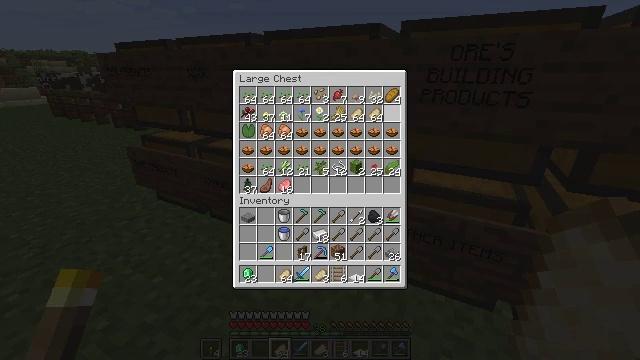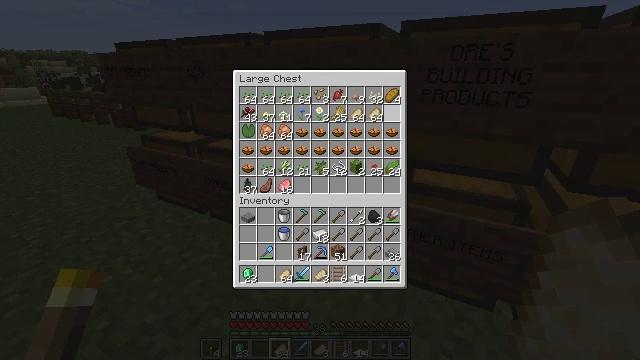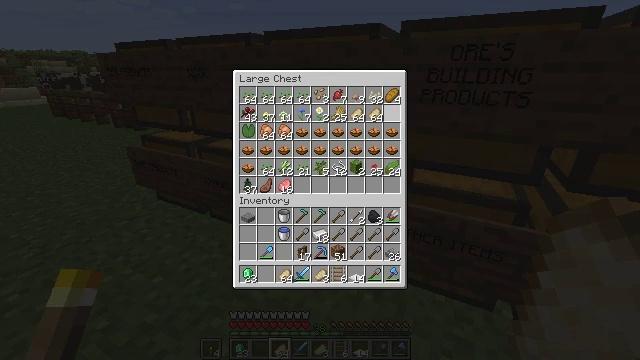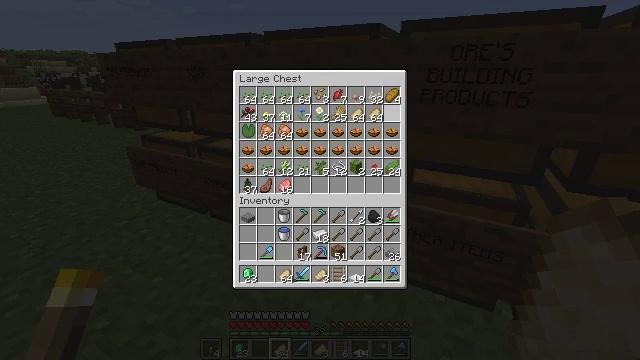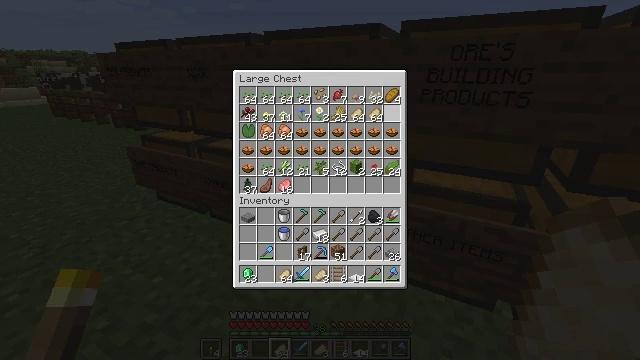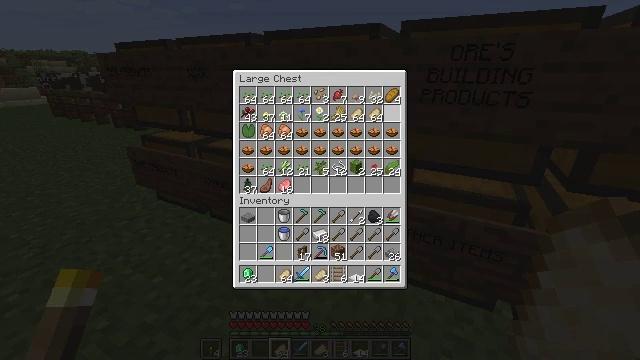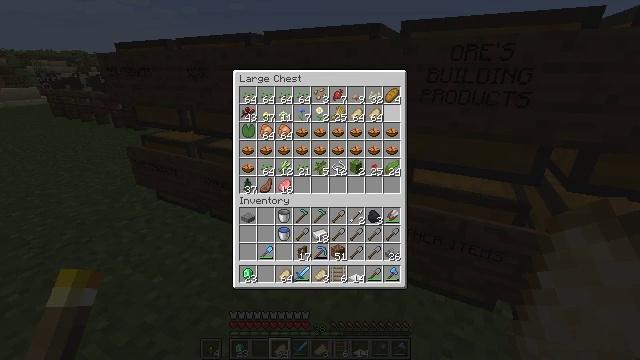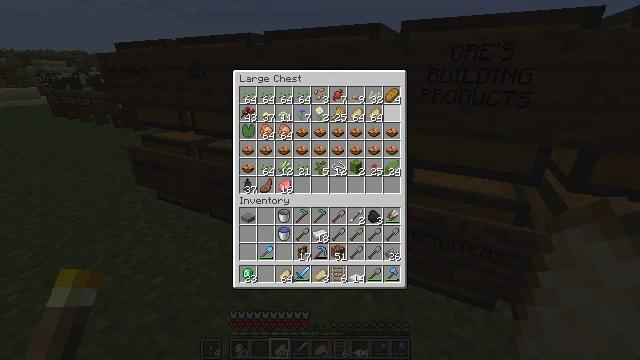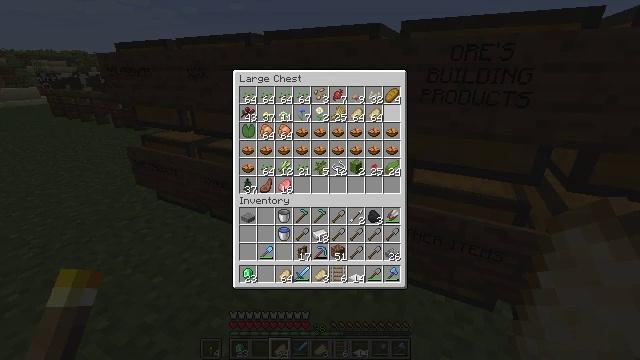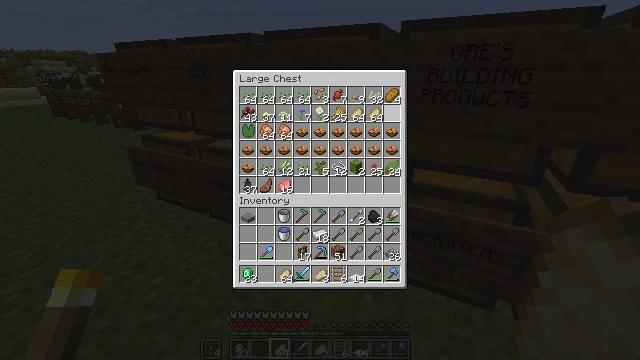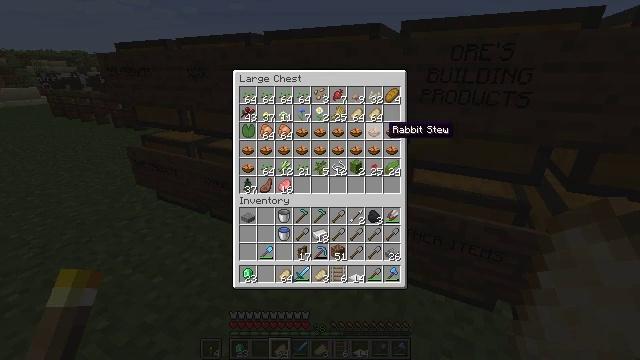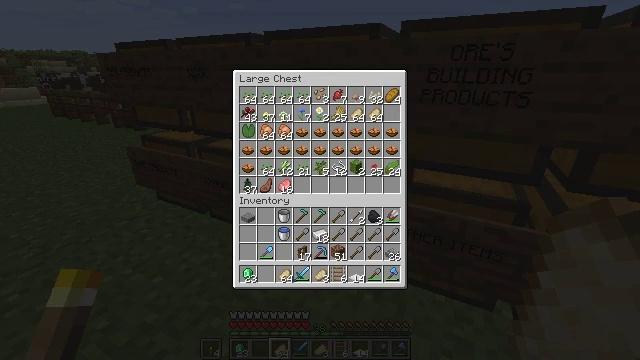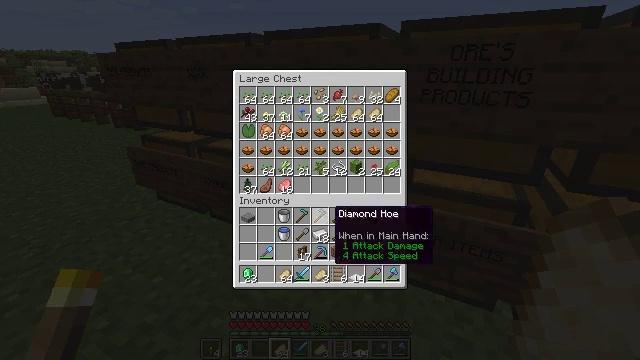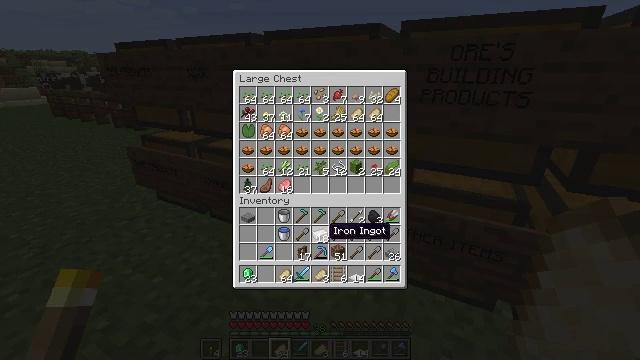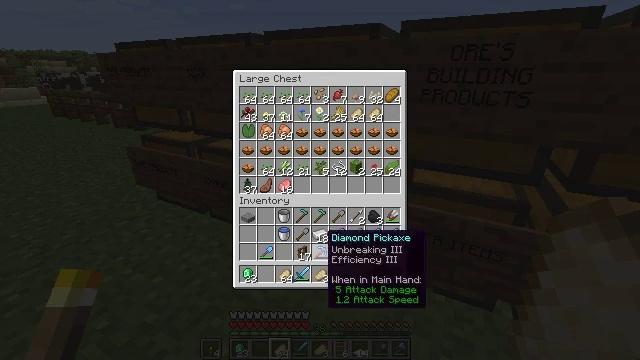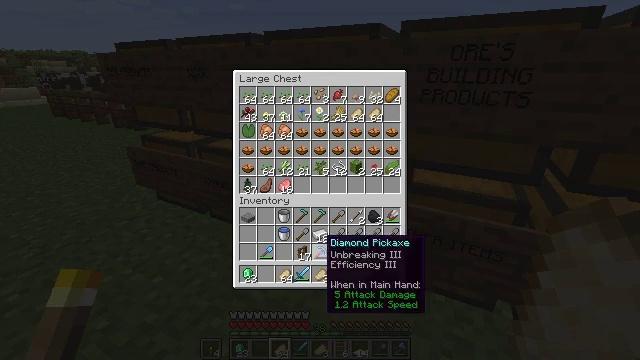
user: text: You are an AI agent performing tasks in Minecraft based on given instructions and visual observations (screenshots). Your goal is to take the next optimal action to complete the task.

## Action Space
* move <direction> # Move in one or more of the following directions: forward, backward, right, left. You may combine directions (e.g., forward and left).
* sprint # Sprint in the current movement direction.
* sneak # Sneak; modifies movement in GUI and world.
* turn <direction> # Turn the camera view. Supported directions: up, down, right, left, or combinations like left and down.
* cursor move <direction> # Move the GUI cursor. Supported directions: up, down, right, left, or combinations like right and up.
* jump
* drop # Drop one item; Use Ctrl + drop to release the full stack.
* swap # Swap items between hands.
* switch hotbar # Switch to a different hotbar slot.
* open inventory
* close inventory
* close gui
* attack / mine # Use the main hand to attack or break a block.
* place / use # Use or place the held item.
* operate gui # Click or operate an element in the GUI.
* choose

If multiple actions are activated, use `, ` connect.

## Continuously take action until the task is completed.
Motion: motion action
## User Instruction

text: Gather the blast furnace into your inventory.
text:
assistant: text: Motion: sneak
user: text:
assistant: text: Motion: sneak
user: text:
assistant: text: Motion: sneak
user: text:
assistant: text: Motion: sneak
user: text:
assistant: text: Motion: sneak
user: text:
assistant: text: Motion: sneak
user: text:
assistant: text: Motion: sneak
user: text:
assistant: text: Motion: sneak
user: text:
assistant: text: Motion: sneak
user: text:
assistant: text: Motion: sneak, cursor move left and down
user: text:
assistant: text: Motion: sneak, cursor move left and down
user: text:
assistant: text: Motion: sneak, cursor move left and down
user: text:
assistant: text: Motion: sneak, cursor move down
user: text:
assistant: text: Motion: sneak, cursor move down
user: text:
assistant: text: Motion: sneak
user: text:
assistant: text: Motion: sneak
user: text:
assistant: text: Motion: sneak, cursor move down
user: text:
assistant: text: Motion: sneak
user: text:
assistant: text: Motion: sneak
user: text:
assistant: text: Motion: sneak
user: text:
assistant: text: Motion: sneak
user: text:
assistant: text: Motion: sneak
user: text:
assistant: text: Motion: sneak, operate gui
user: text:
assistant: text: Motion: sneak, operate gui
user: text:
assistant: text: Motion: sneak
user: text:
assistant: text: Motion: sneak
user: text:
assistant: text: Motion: sneak
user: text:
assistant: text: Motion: sneak
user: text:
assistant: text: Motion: sneak
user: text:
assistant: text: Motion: sneak